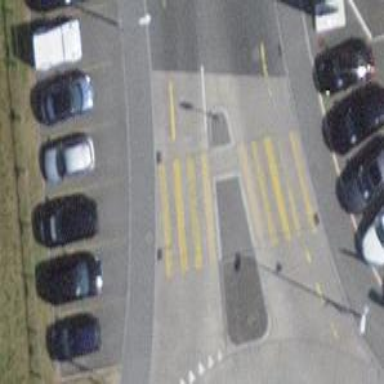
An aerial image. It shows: Kerb serving as barrier.